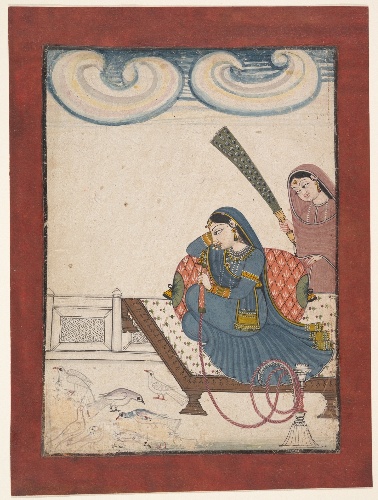
Date: ca. 1780–1800
Object type: Painting
Classification: Paintings
Medium: Ink and opaque watercolor on paper
Culture: India (Punjab Hills, Mandi)
Dimensions: 9 x 6 3/8 in. (22.9 x 16.2 cm)
Department: Asian Art
Credit line: Gift of Evelyn Kossak, The Kronos Collections, 1986
Accession year: 1986
Repository: Metropolitan Museum of Art, New York, NY
Tags: Doves|Women|Smoking